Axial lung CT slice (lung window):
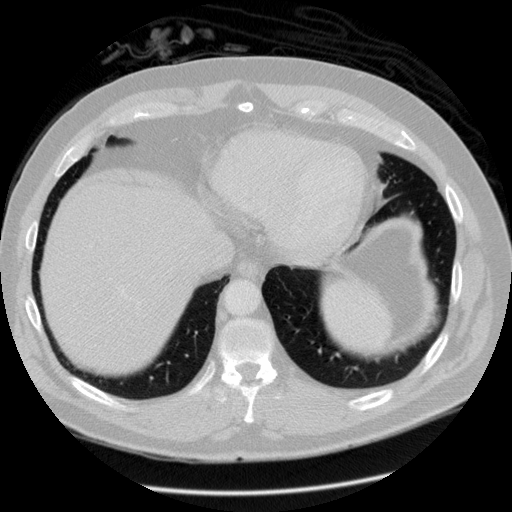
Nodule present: no